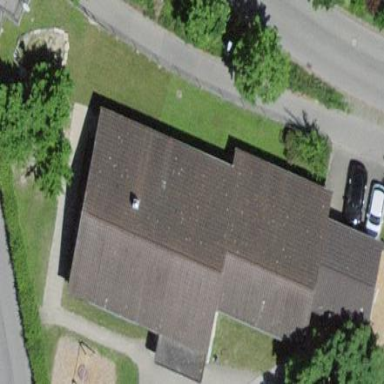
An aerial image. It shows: Building with gabled roof.